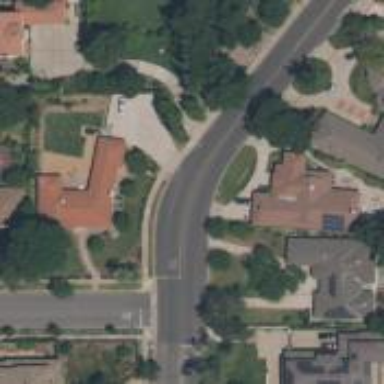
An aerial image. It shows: Residential road with sidewalk on the left.